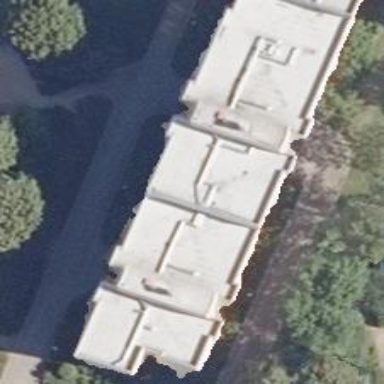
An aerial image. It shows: Apartment building with flat roof.